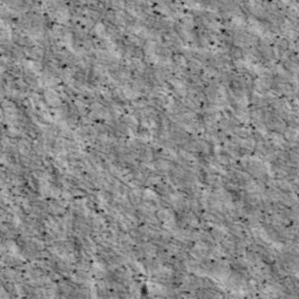
Label: non_frost